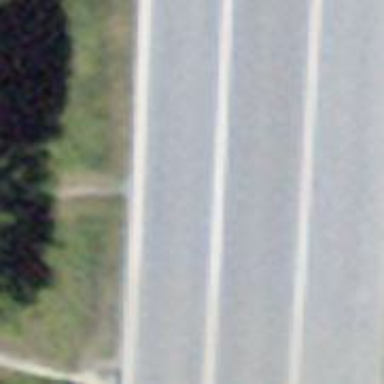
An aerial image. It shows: Secondary road with asphalt surface.